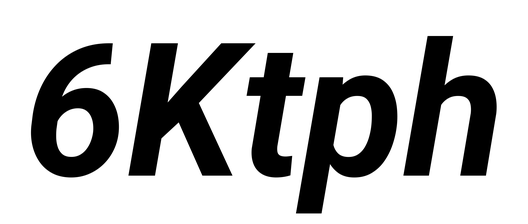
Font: Roboto-Italic_Bold_Italic